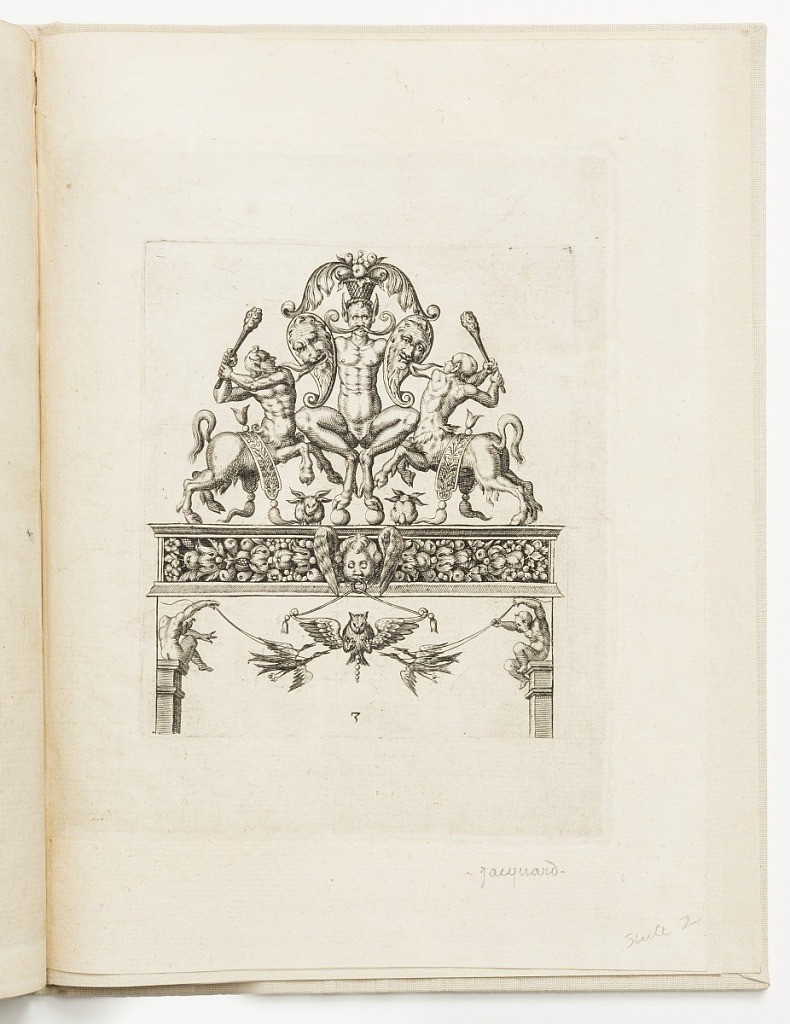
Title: Ornament Design
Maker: Antoine Jacquard, French, active ca. 1616 – d. 1652
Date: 1615
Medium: Engraving on laid paper
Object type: Print
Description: A vertical rectangle showing symmetrical grotesque design. At top, a pair of satyrs with clubs strike a behooved figure with two shields. Below, an architectural framework with a frieze of flora and fauna, and an owl in flight.